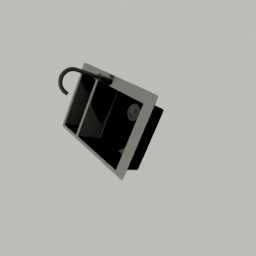
Label: appliances